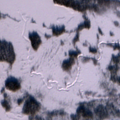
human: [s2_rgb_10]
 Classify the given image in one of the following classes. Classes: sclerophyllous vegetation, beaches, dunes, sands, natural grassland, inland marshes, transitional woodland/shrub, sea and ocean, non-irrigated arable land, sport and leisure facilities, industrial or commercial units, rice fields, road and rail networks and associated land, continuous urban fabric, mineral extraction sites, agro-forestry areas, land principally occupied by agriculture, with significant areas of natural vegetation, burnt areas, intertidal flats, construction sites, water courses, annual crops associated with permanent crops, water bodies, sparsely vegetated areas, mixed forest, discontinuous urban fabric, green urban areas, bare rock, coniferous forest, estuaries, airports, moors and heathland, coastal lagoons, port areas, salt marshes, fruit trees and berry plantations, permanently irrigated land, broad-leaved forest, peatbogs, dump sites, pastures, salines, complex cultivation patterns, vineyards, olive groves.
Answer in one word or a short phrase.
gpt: coniferous forest, mixed forest, peatbogs, water bodies